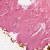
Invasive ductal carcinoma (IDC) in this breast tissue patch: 0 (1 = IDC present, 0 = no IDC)